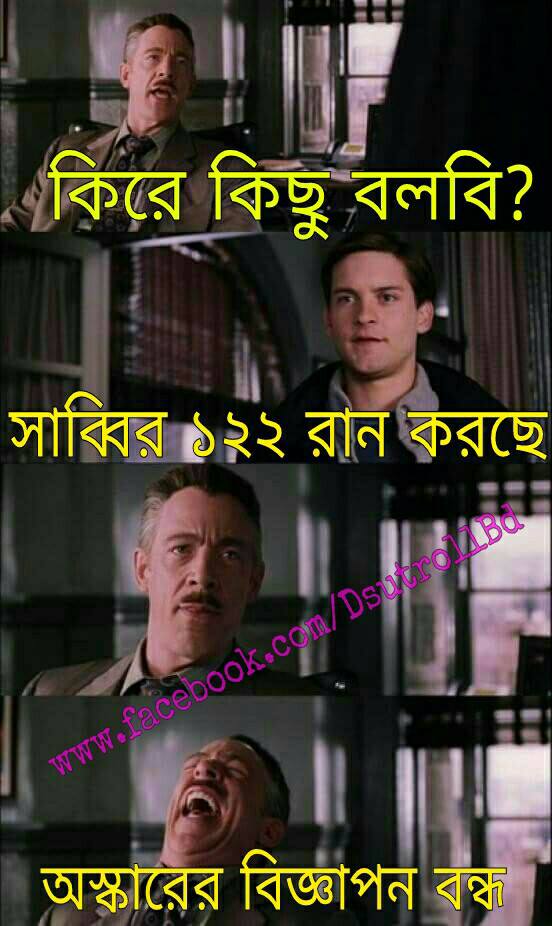
Caption: কিরে কিছু বলবি ?   সাব্বির ১২২ রান করছে     অস্কারের বিজ্ঞাপন বন্ধ
Label: hate